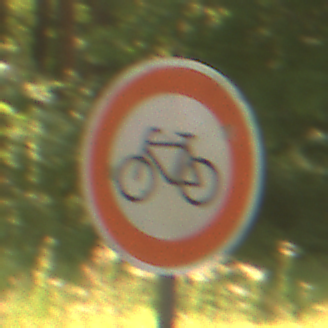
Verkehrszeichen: VerbotRadverkehr
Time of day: Midday
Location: Outdoor (Nature)
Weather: PartlyCloudy
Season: NotSpecified
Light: Natural